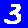
Digit: 3